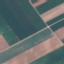
Land use / land cover class: AnnualCrop